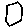
Label: hexagon